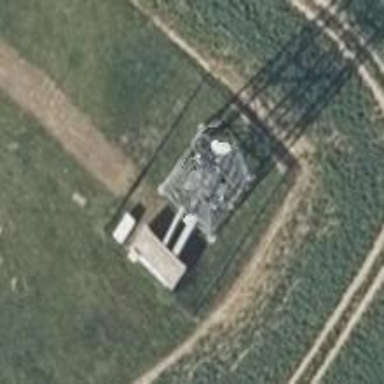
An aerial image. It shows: Communication tower.